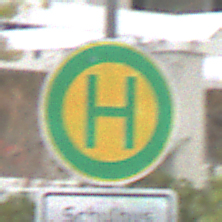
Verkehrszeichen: Haltestelle
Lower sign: ZeitangabenMitBeschraenkungAufWochentage5
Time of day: Midday
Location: Outdoor (Urban)
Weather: Overcast
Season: NotSpecified
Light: Natural